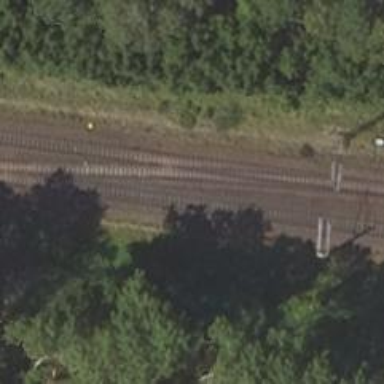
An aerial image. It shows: Railway track with contact lines for electrification.